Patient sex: F
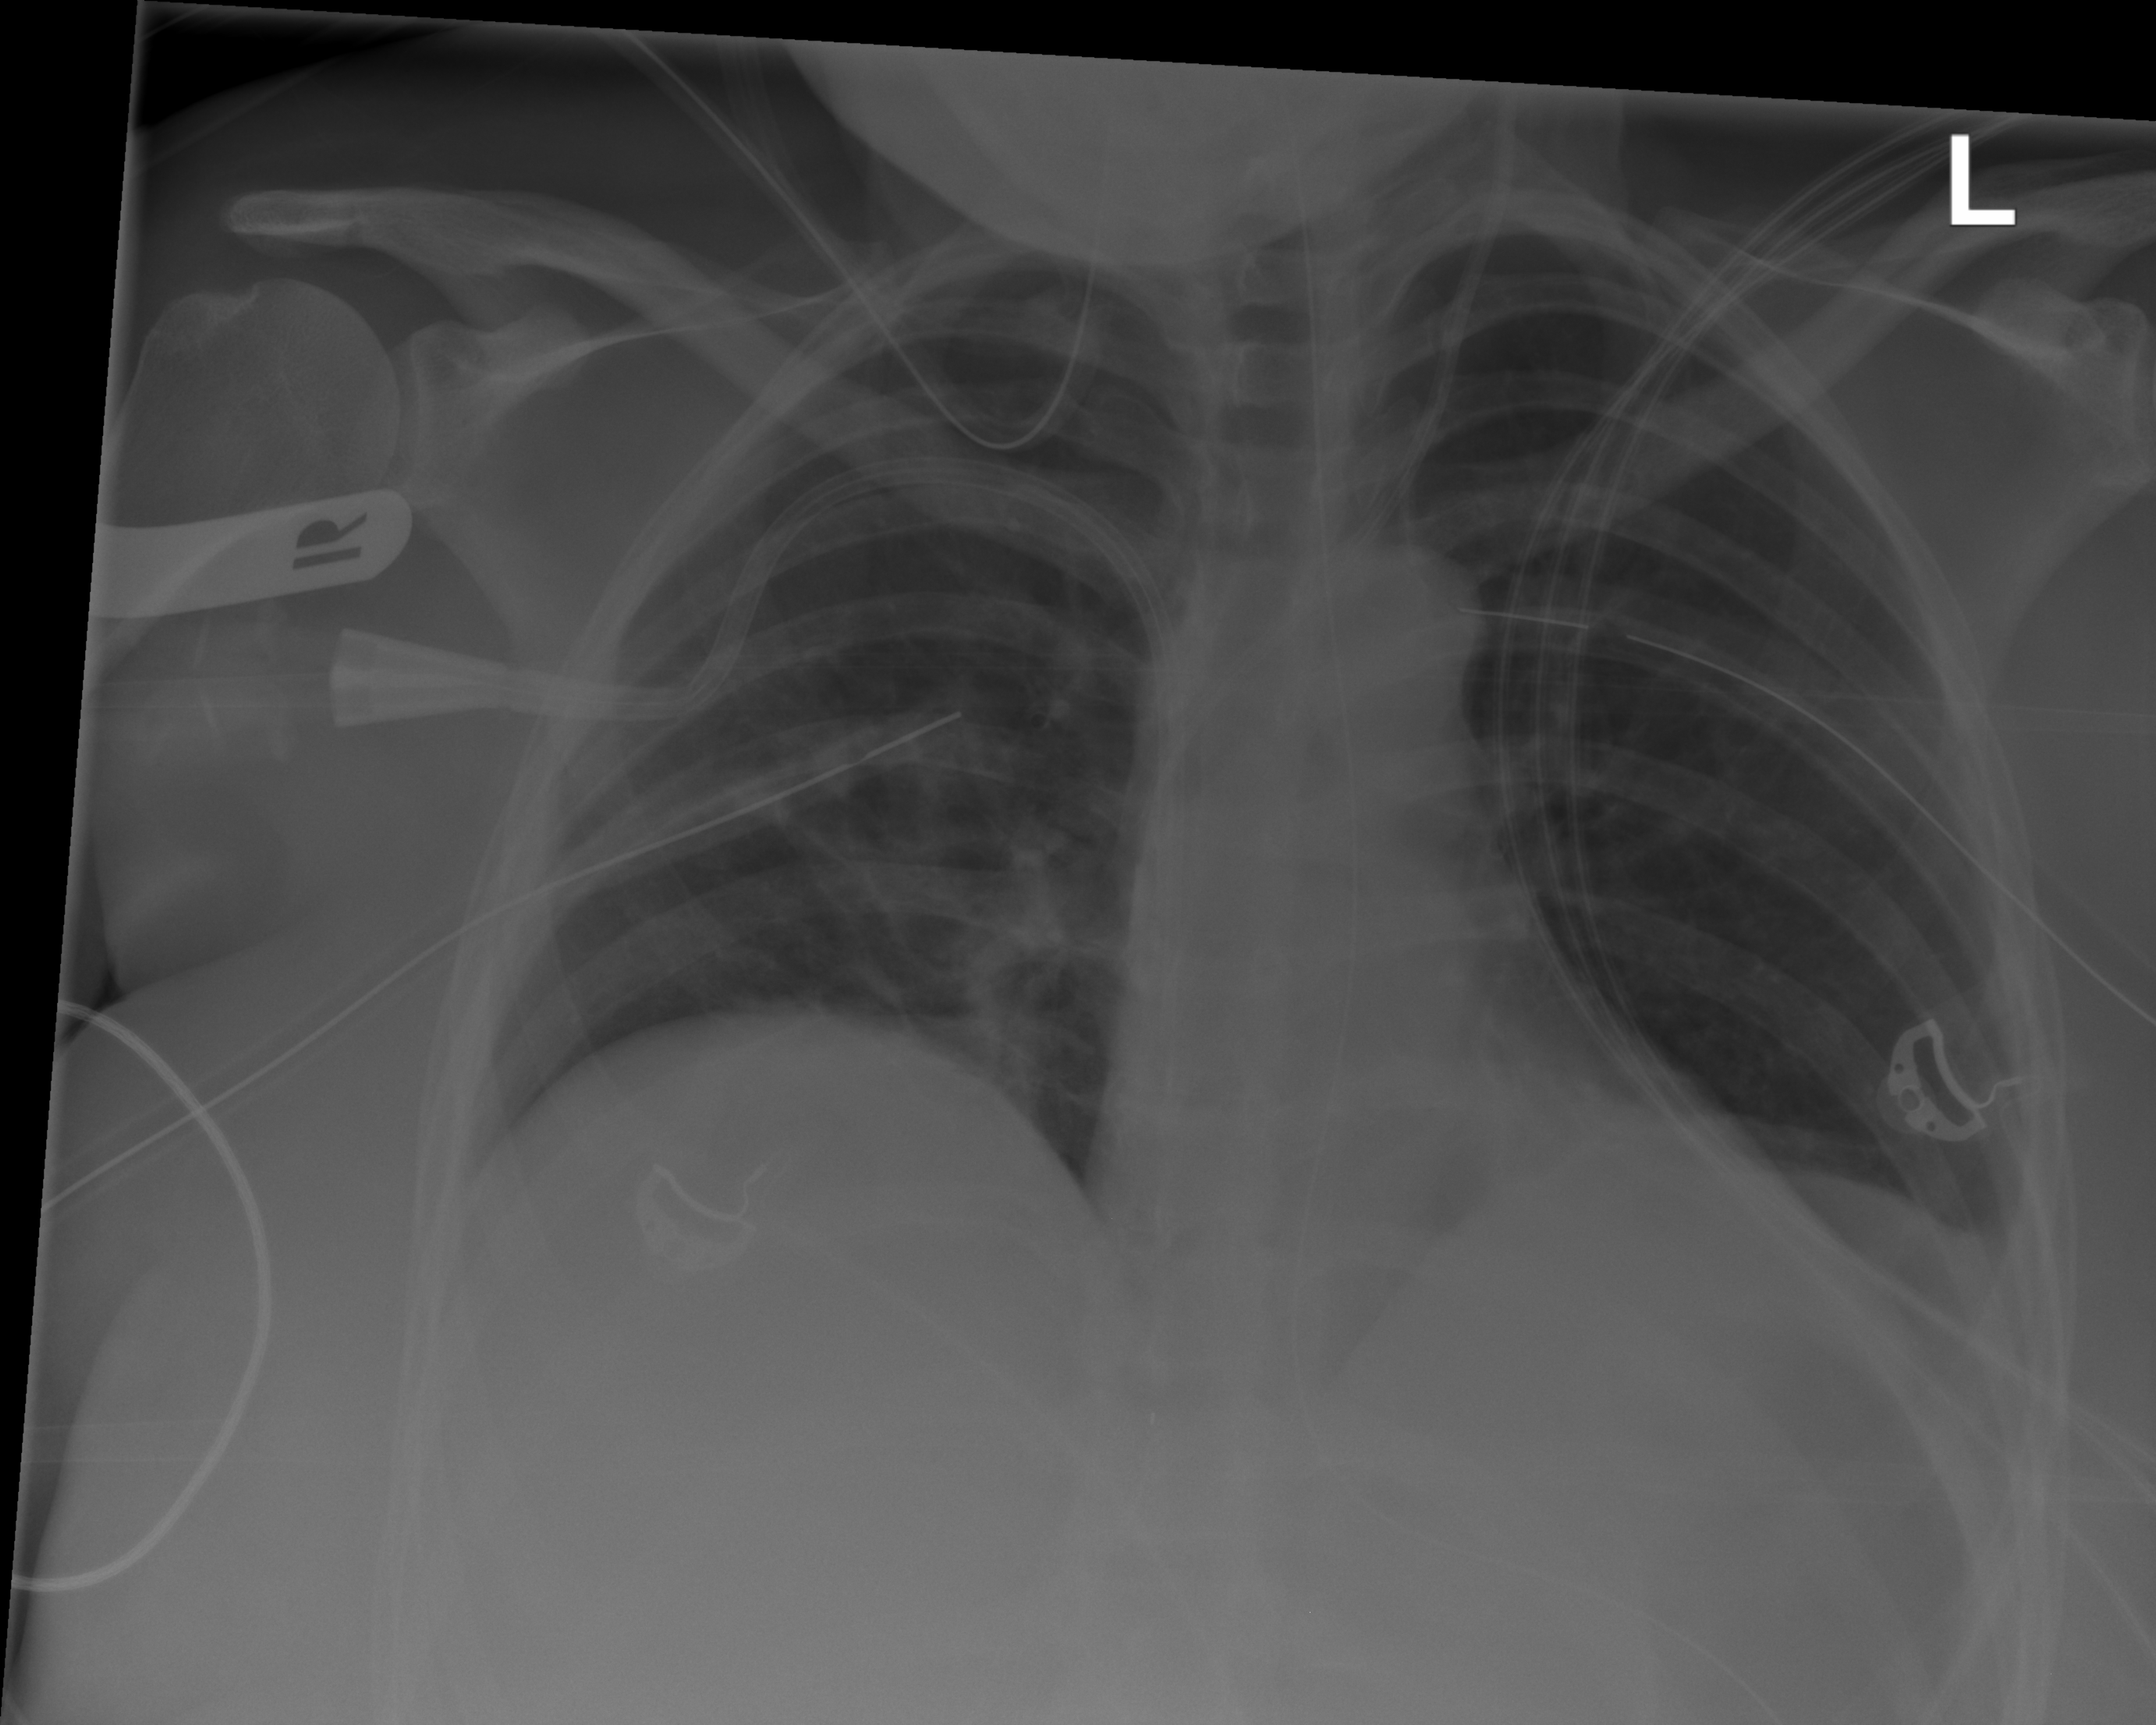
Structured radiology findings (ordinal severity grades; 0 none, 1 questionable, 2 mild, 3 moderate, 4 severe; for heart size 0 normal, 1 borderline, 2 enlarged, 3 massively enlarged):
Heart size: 0
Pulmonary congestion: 0
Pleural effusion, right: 0
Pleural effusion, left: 2
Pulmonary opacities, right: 0
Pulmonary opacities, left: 0
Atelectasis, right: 0
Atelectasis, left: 2